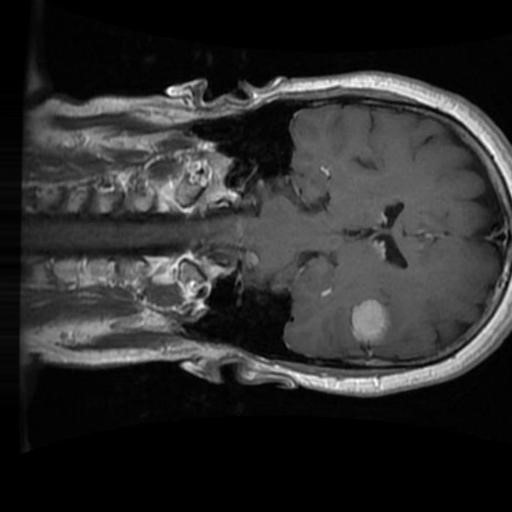
Label: brain_menin